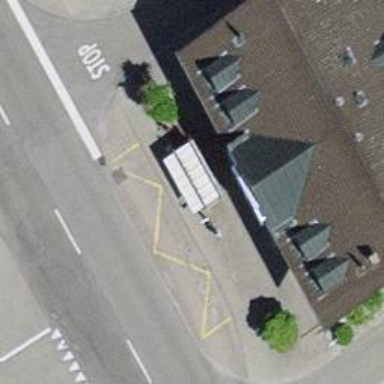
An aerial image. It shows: Bus stop with sheltered platform for public transport.